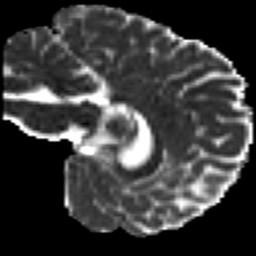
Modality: MD
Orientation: sagittal
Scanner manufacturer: siemens
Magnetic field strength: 3 T
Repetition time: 7.8 s
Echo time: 0.09 s